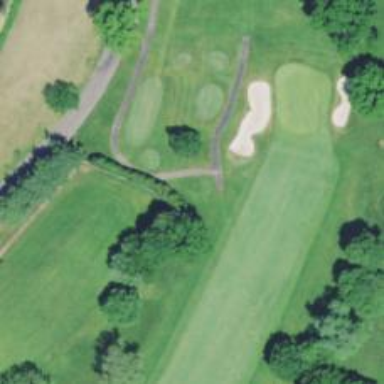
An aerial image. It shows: Path used for both walking and golf.